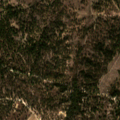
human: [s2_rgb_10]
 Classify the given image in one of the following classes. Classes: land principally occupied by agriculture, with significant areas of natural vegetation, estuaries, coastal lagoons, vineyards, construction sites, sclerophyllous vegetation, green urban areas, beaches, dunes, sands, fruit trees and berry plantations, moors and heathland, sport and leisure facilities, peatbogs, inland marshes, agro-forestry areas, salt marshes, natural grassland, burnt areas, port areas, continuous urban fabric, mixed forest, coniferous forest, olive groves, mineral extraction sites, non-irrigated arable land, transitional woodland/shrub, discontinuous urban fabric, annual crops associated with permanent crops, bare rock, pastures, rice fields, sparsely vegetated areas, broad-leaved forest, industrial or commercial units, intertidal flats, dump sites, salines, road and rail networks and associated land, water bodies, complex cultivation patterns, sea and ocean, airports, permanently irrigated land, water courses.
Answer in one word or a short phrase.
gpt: vineyards, complex cultivation patterns, agro-forestry areas, mixed forest